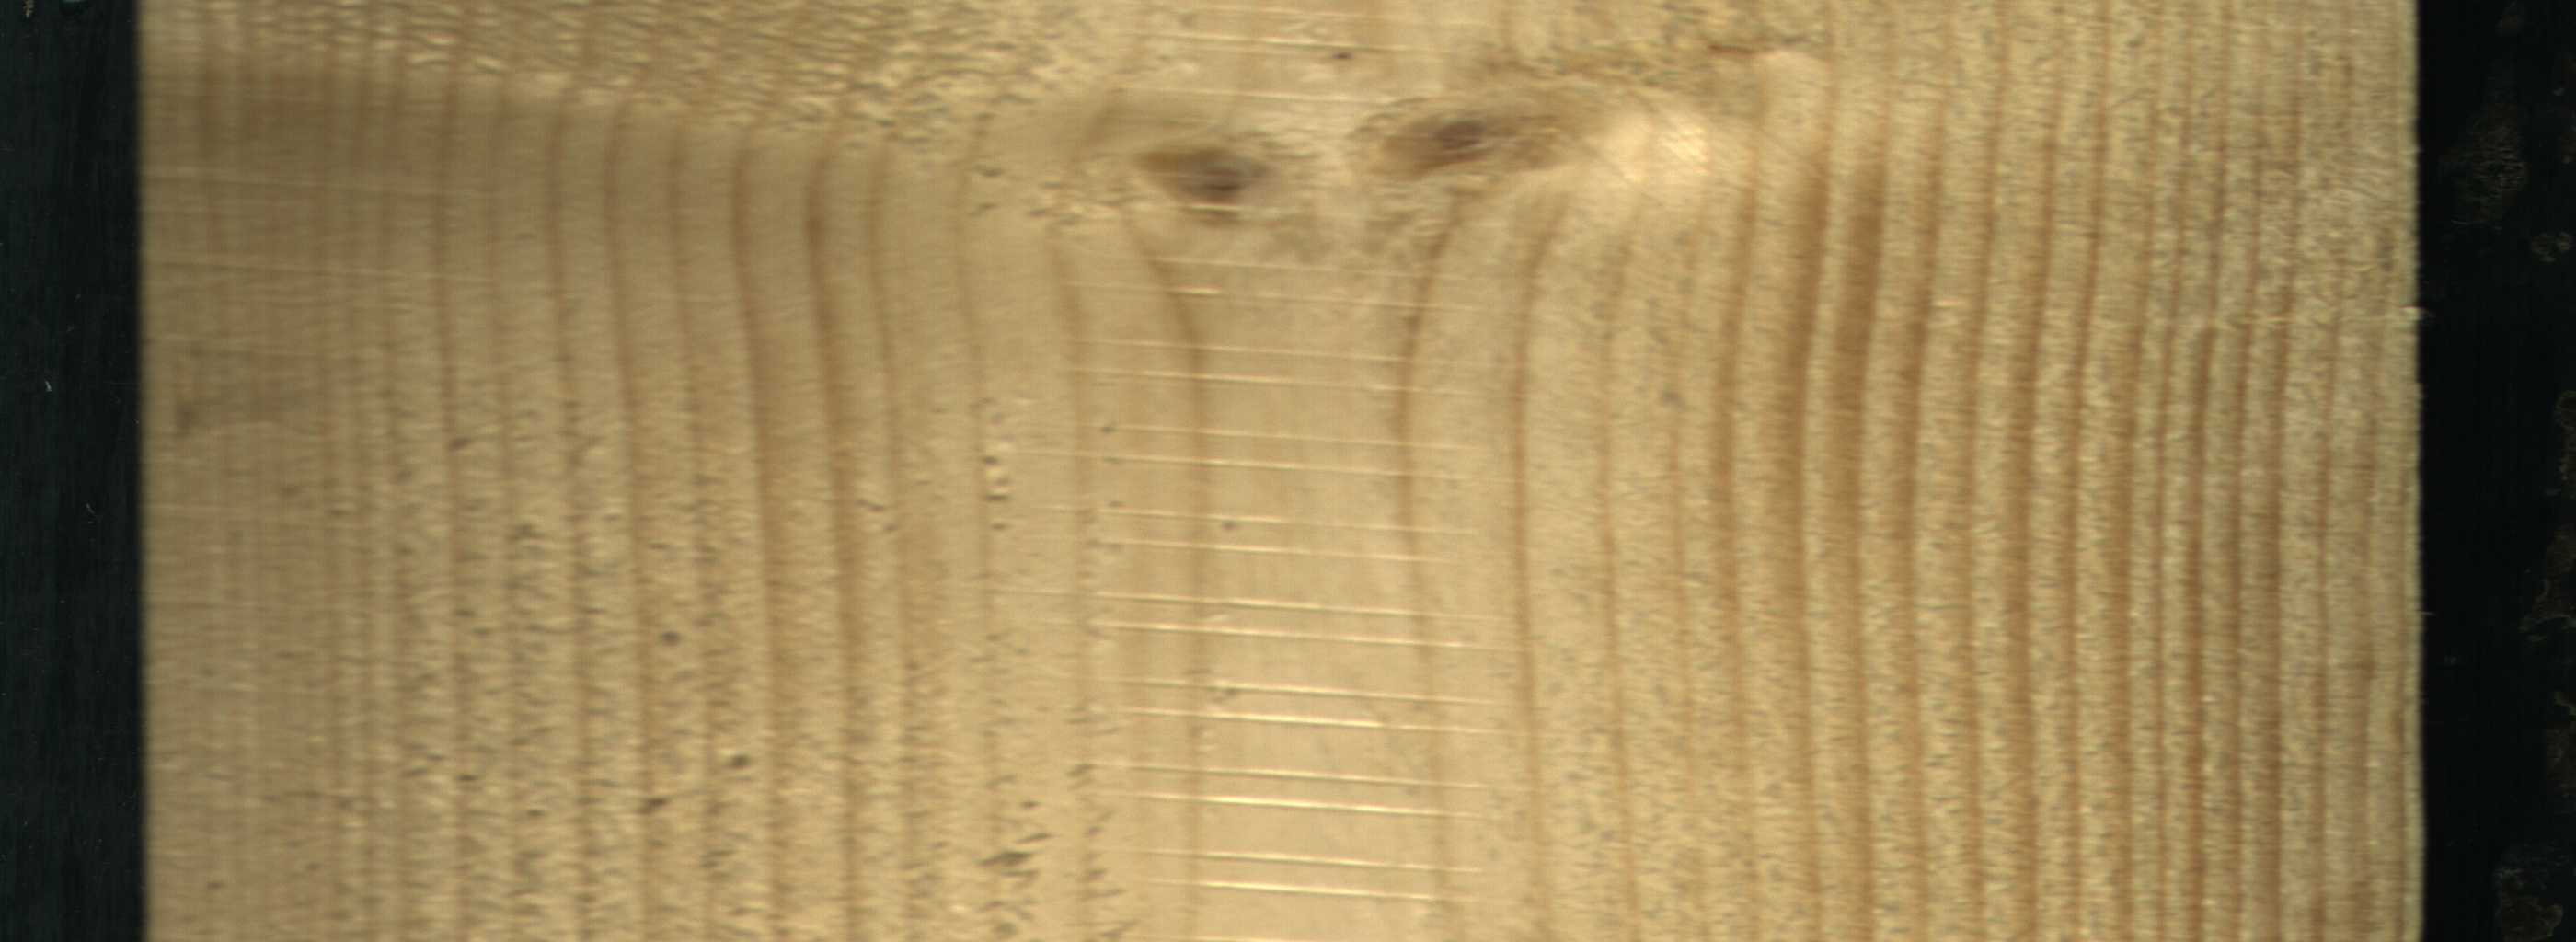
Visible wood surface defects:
Live_Knot
Live_Knot